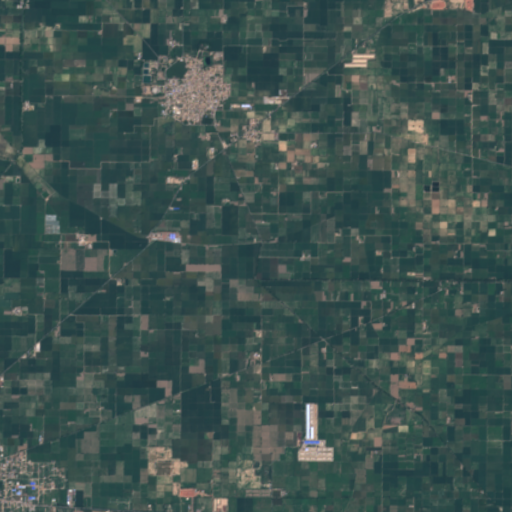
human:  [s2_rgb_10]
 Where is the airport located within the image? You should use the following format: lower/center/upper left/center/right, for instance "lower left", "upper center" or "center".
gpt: There is no airport in the image.